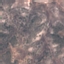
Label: HerbaceousVegetation